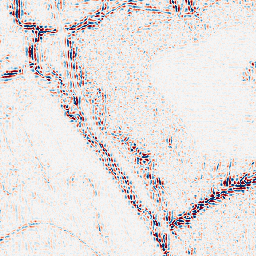
Category: wavelet
Decomposition family: wavelet_dwt
Decomposition parameters: wavelet: db4
level: 2
Upsampling method: sinc_hamming
Upsampling parameters: scale: 2
kernel_size: 4
Upsampling scale: 2